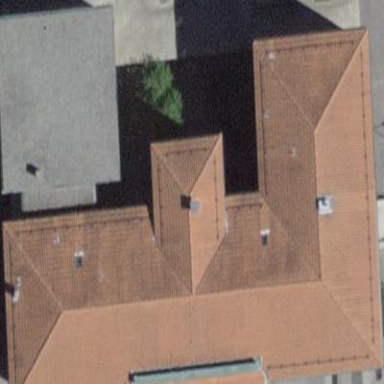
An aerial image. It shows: School building.